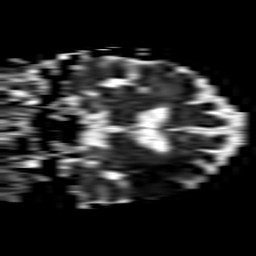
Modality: ADC
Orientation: coronal
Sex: female
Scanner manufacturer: philips
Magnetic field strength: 1.5 T
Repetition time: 3.393 s
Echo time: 0.06922 s